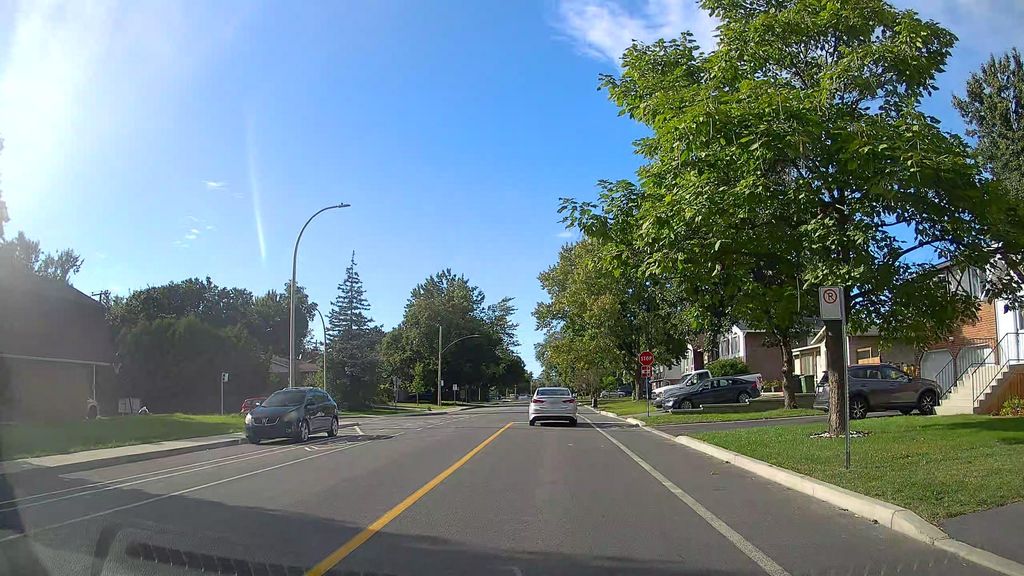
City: montreal